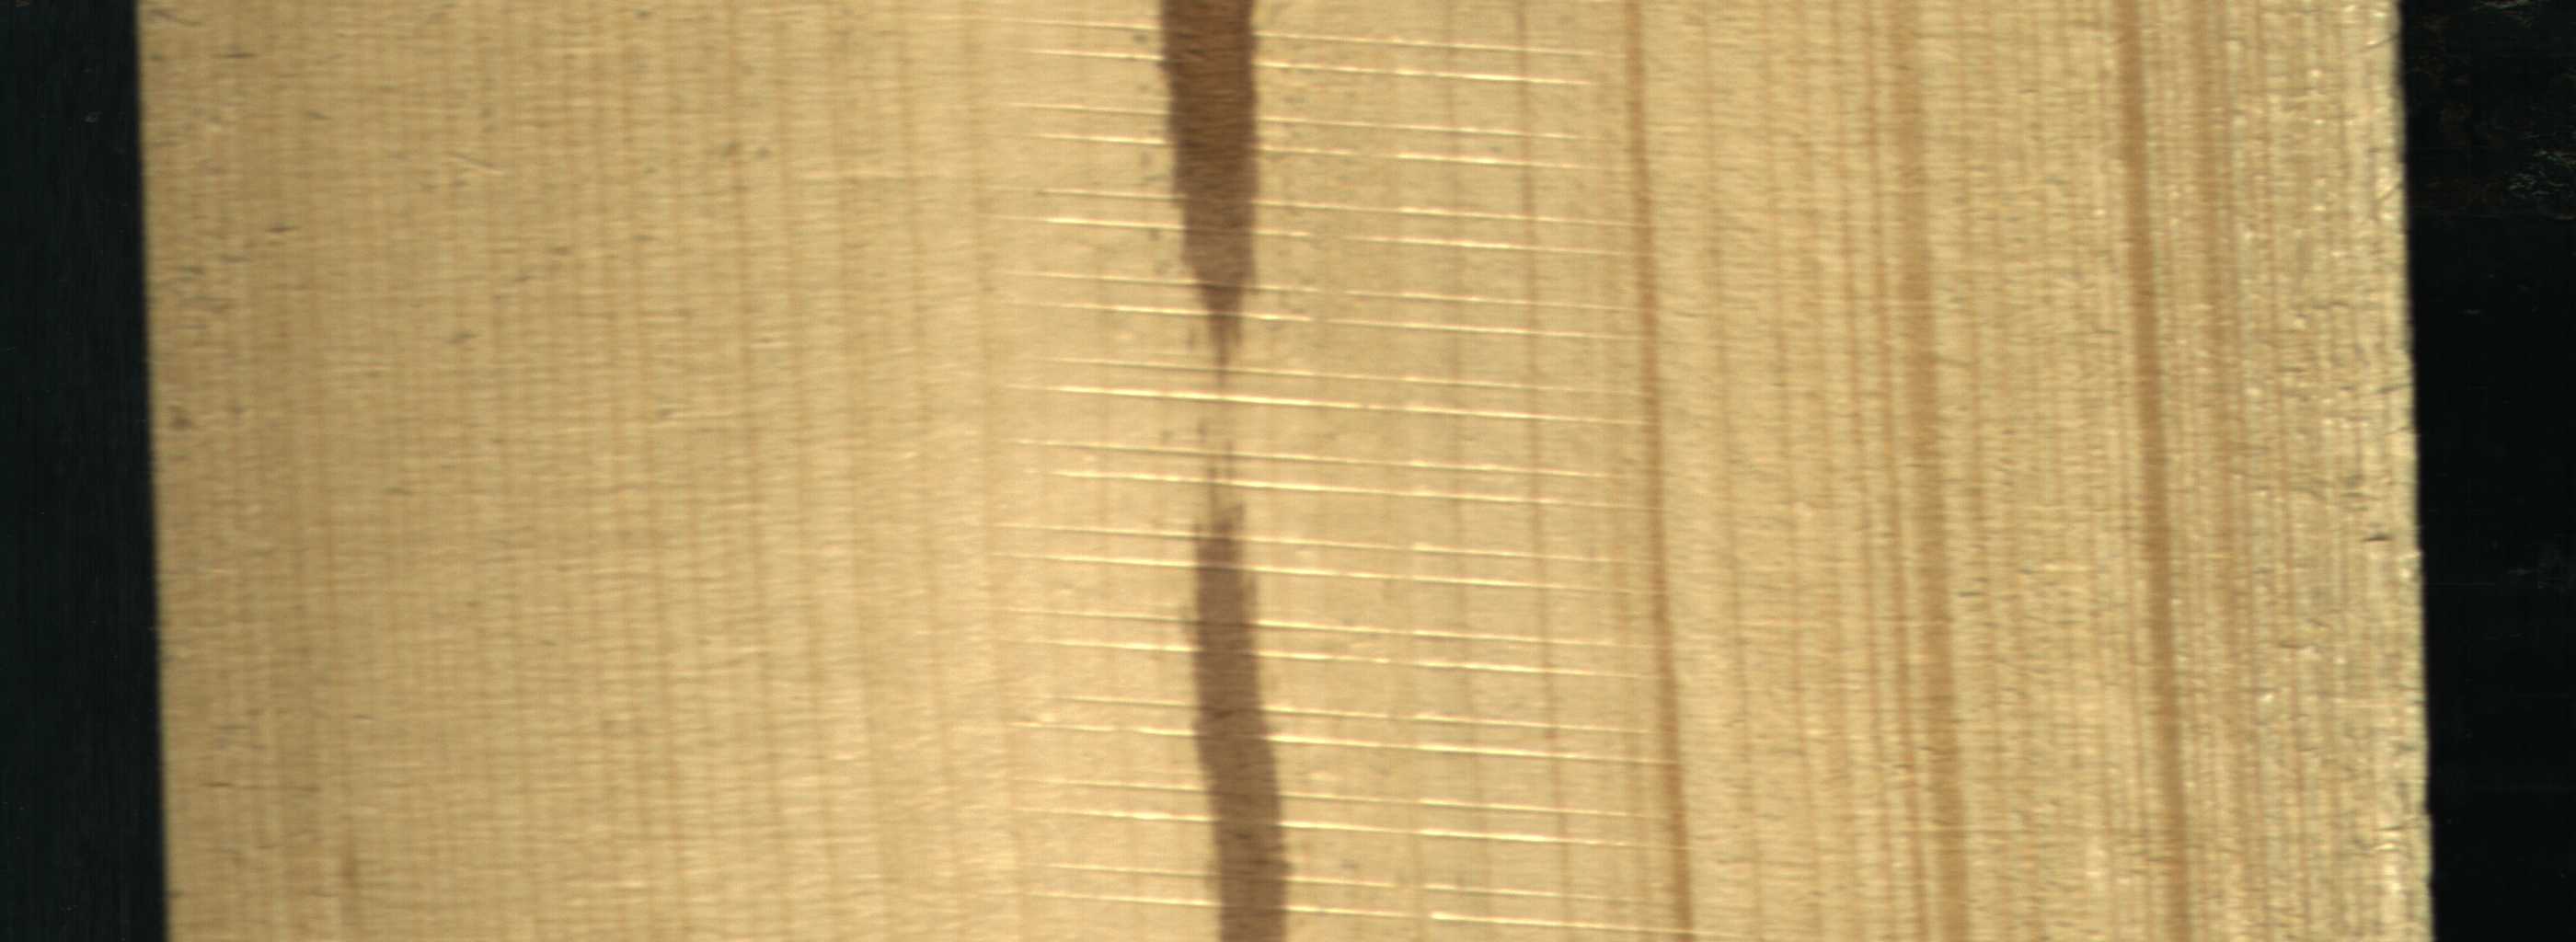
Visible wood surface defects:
Marrow
Marrow